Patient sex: M
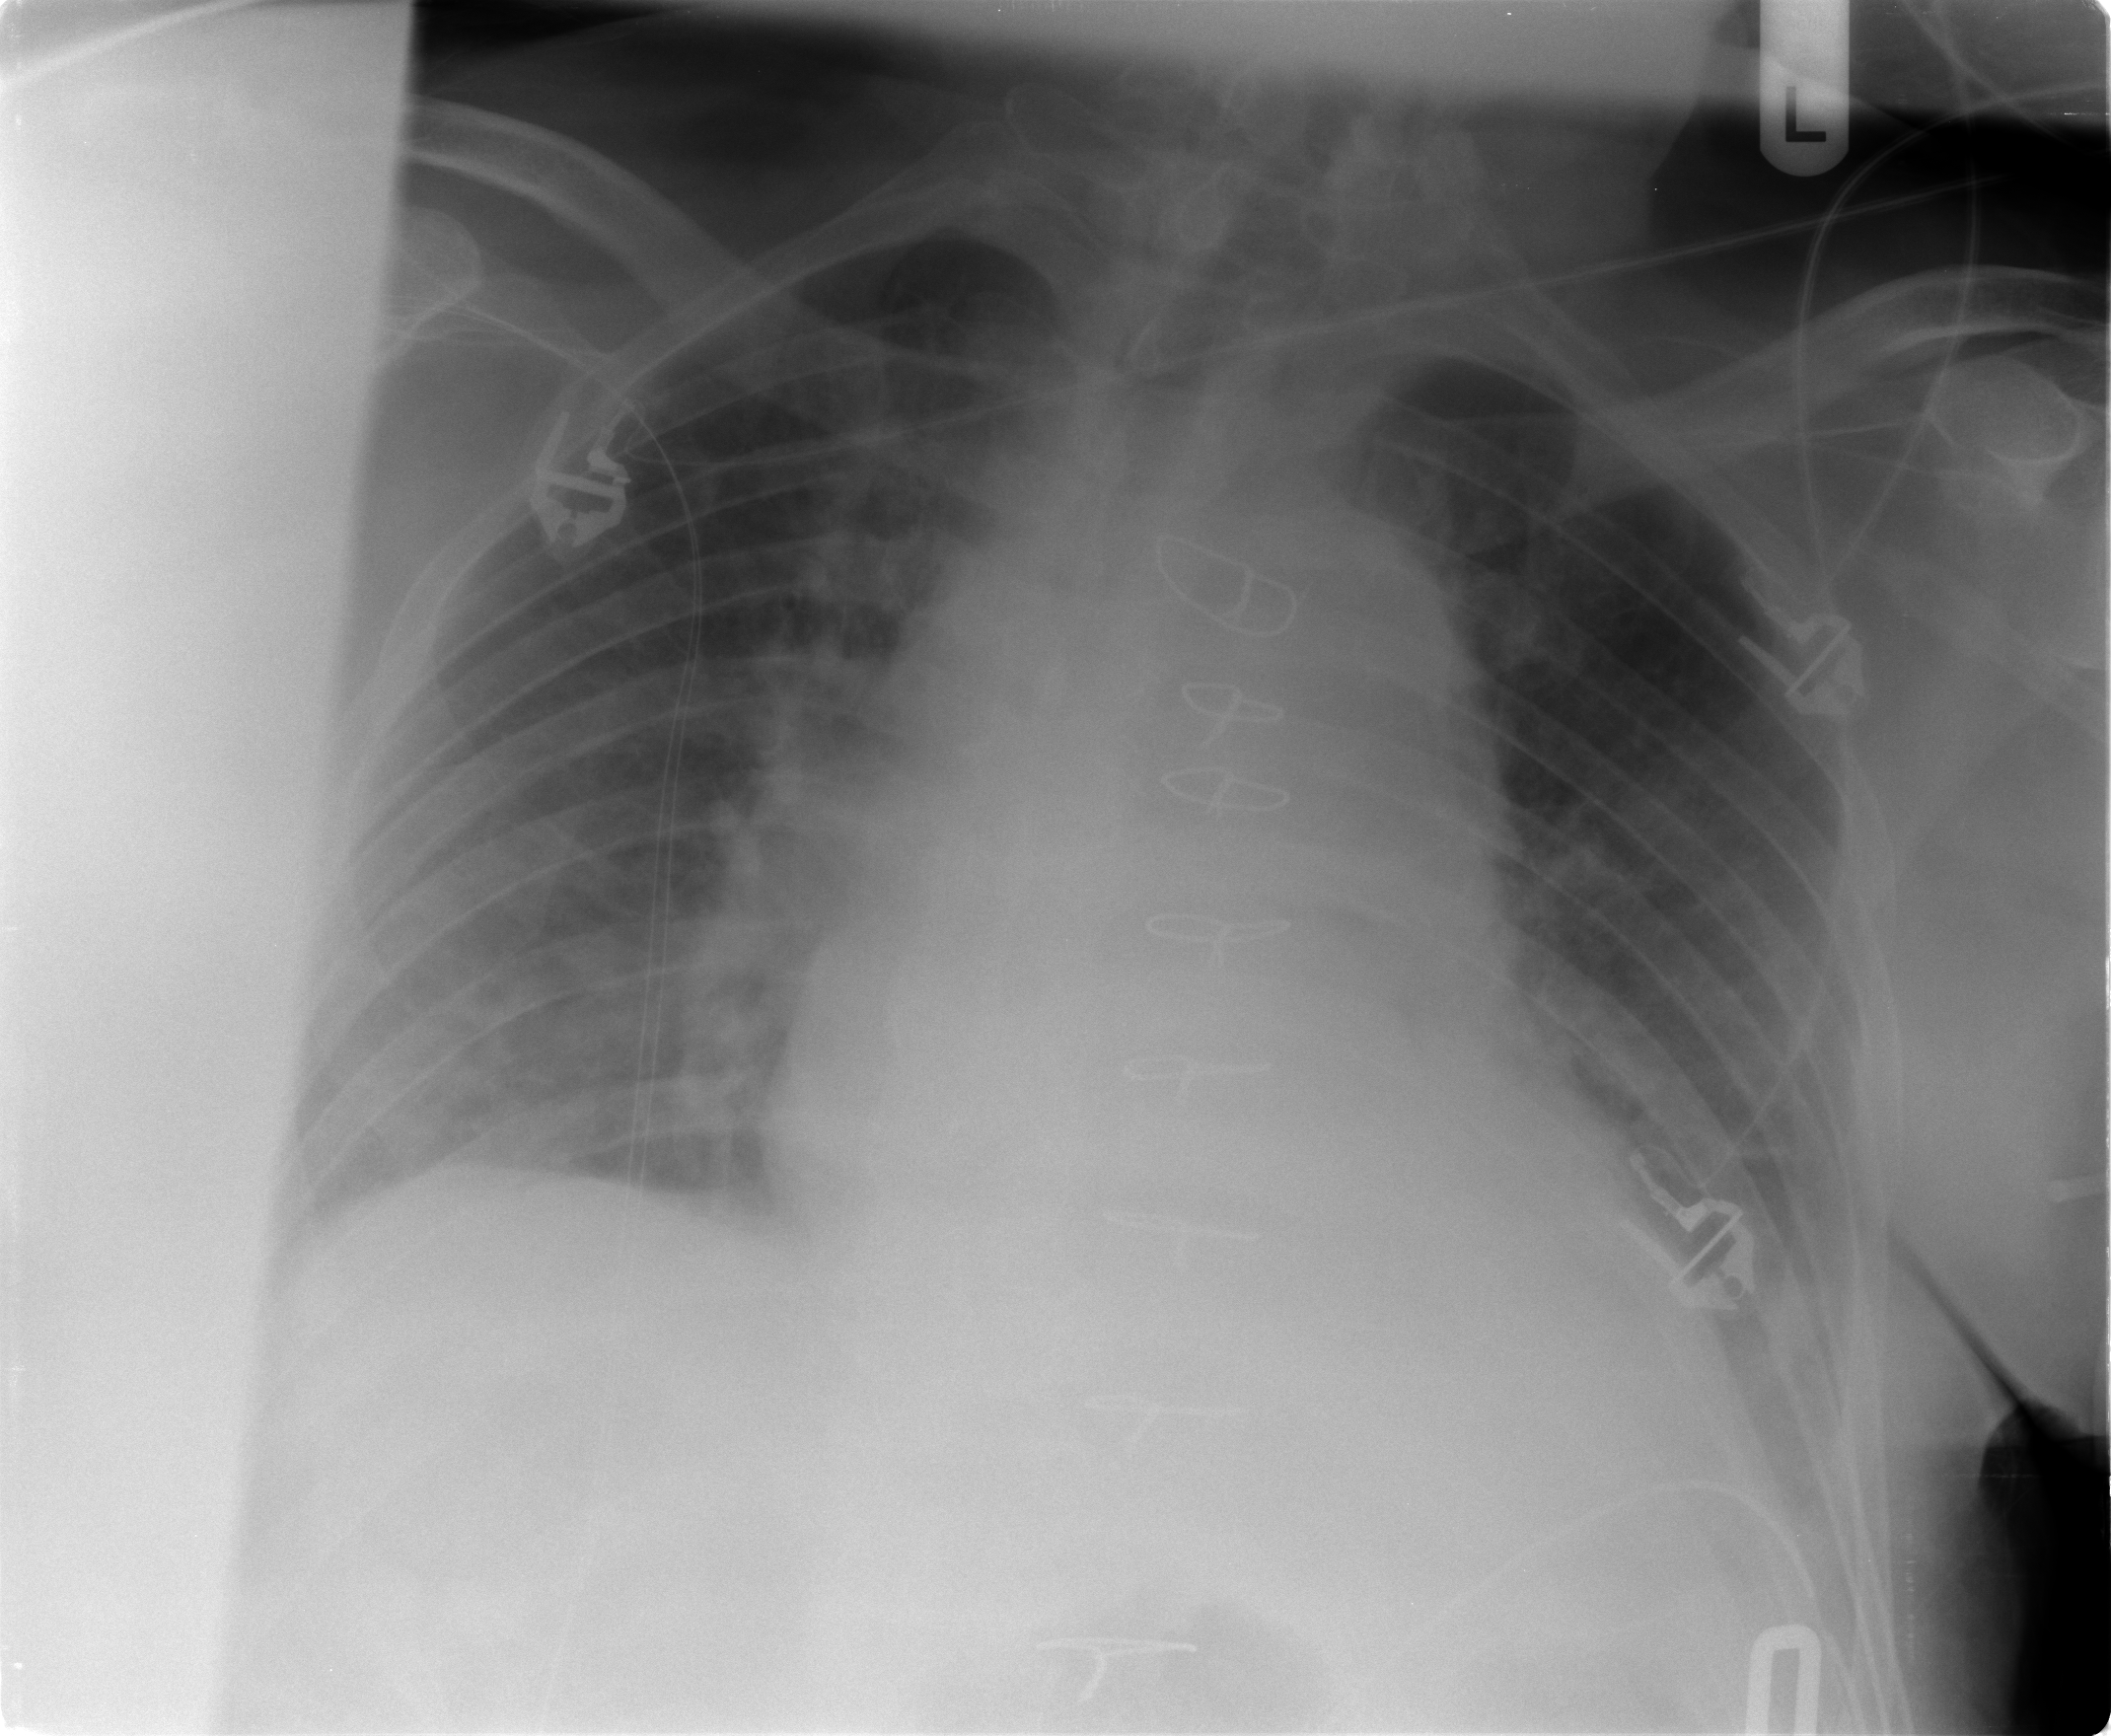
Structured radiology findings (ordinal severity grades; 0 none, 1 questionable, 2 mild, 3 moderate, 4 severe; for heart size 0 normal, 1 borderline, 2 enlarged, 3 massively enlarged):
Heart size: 2
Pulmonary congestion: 2
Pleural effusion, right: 2
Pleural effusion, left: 2
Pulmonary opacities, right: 2
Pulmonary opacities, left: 0
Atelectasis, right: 2
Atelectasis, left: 2